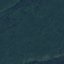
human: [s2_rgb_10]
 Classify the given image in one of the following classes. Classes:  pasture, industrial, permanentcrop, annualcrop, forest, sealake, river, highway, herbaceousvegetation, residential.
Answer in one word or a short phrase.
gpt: Forest